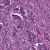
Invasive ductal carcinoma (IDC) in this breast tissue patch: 1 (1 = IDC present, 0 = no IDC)